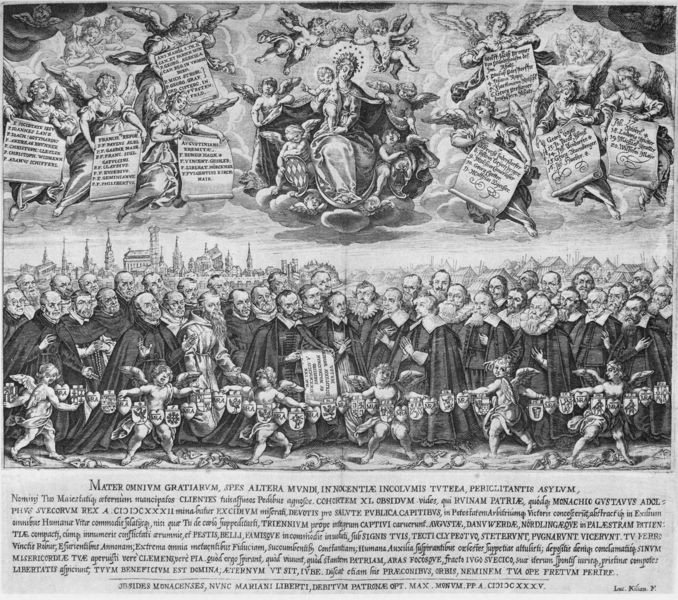
Titel: MATER OMNIVM GRATIARVM, SPES ALTERA MVNDI
Künstler: Lucas Kilian
Standort: Wolfenbüttel
Institution: Herzog August Bibliothek
Schlagwörter: blätter, flügel, gruppe, himmel, umhang, wolken, menschen, stadt, hintergrund, köpfe, männer, schwarz, weiss, zeichnung, dach, gebäude, wolke, herren, menge, ornament, tanz, versammlung, bart, bärte, kragen, blicken, halskrausen, krausen, signatur, häuser, kirche, kind, blatt, girlande, renaissance, fliegen, kamin, engel, schrift, papier, fassade, giebel, mauer, grafik, papst, thron, inschrift, kirchen, buch, zettel, bayern, religion, türme, münchen, strahlen, schweben, druck, mondsichel, schwarzweiss, sterne, viele, stich, blanc, noir, seite, illustration, text, zeitung, beschriftung, mäntel, reihe, beten, menschenmenge, buchdruck, wappen, rauten, heiligenschein, pfarrer, nimbus, christus, jesus, rollen, betende, mönch, geistliche, mönche, schriftrolle, himel, kutten, zeilen, reigen, putten, maria, madonna, anbetung, putti, knick, flugblatt, beschreibung, verkündigung, botschaft, latein, schriftrollen, antiquarium, tafeln, ange, flugschrift, thronen, doppelseite, konzil, muttergottes, aufblicken, enel, männeer, hommes, immeuble, bebe, sternenkranz, atadt, e, stadtr